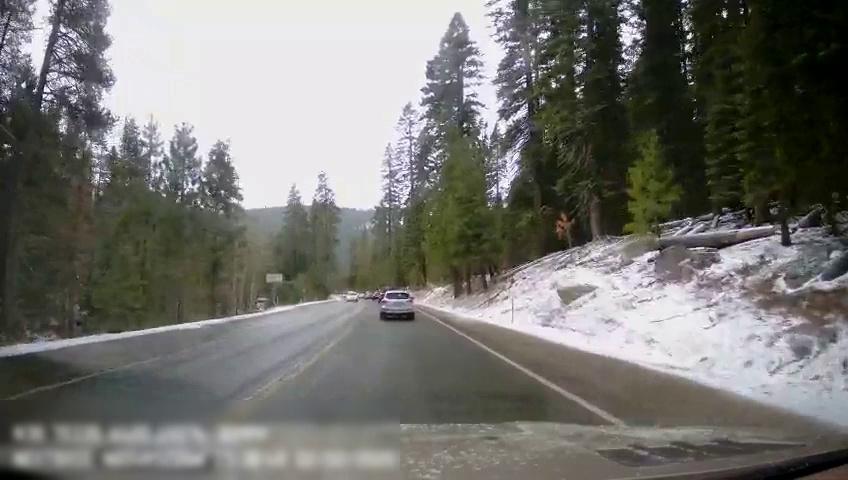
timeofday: Day
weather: Snowy
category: Drivable Space
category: Vehicles | Truck
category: Vehicles | SUV
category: Vehicles | Car
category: Lanes | Current Lane
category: Lanes | Opposite Lane